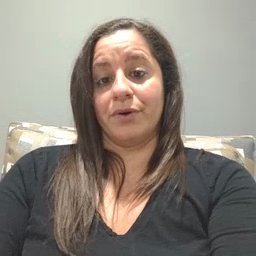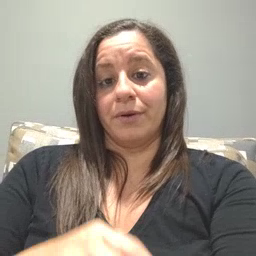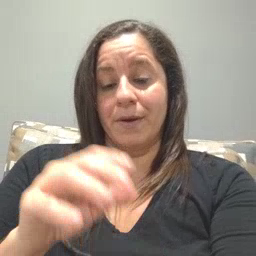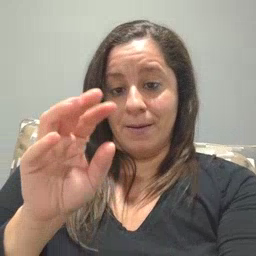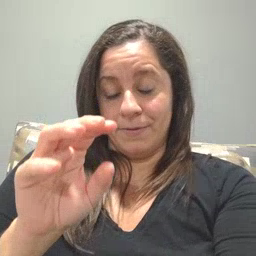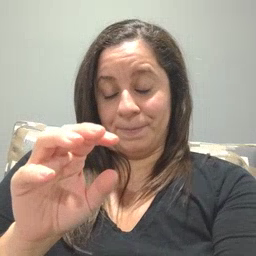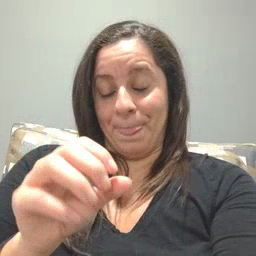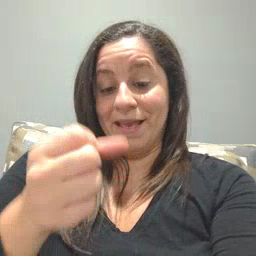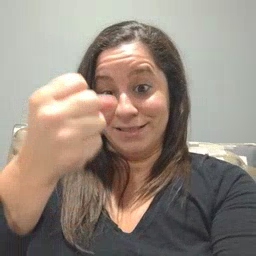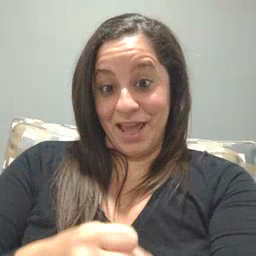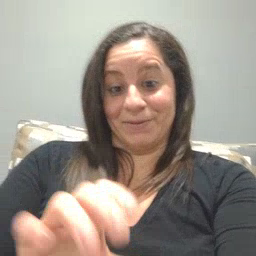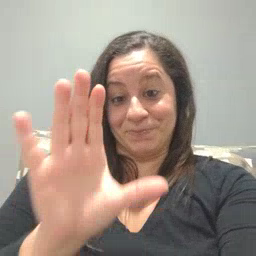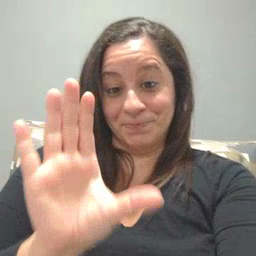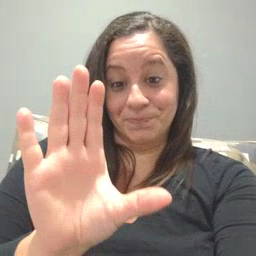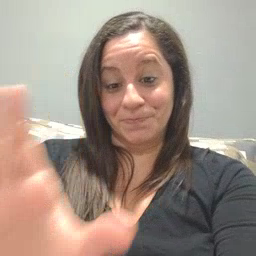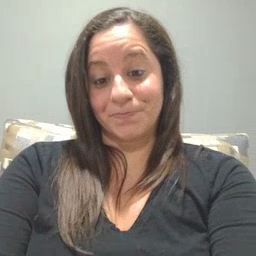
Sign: mitten